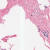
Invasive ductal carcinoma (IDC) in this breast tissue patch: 0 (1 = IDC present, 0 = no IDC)